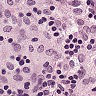
Metastatic tissue present: no